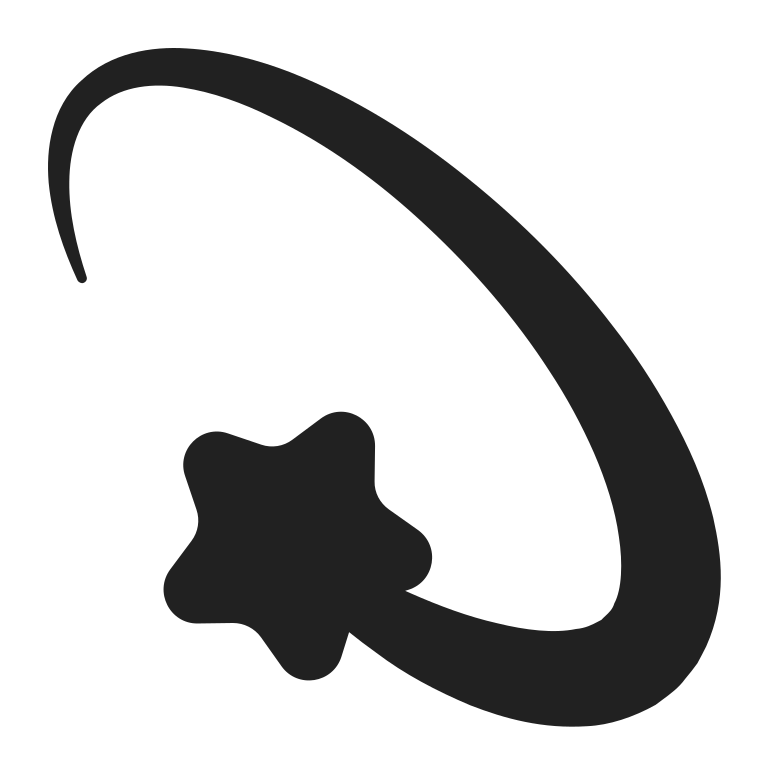
dizzy high contrast